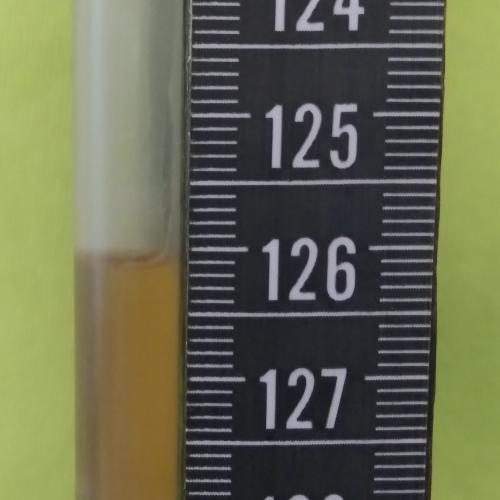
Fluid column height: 126.1 cm